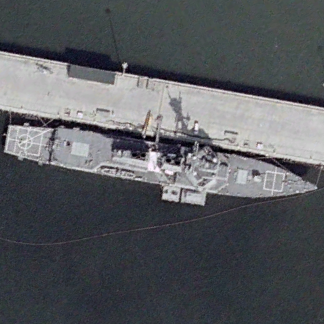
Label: destroyer